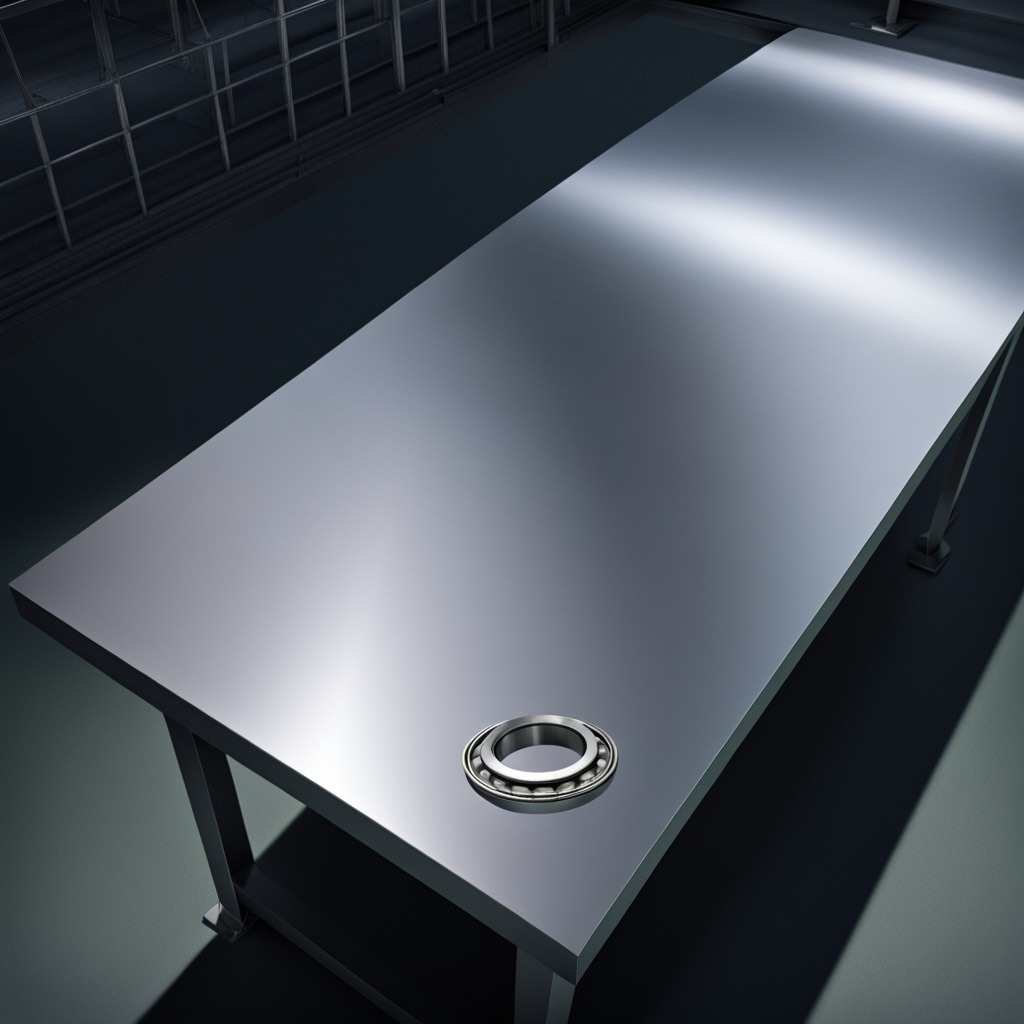
A metal ball bearing is lying on a clean empty table in the evening.